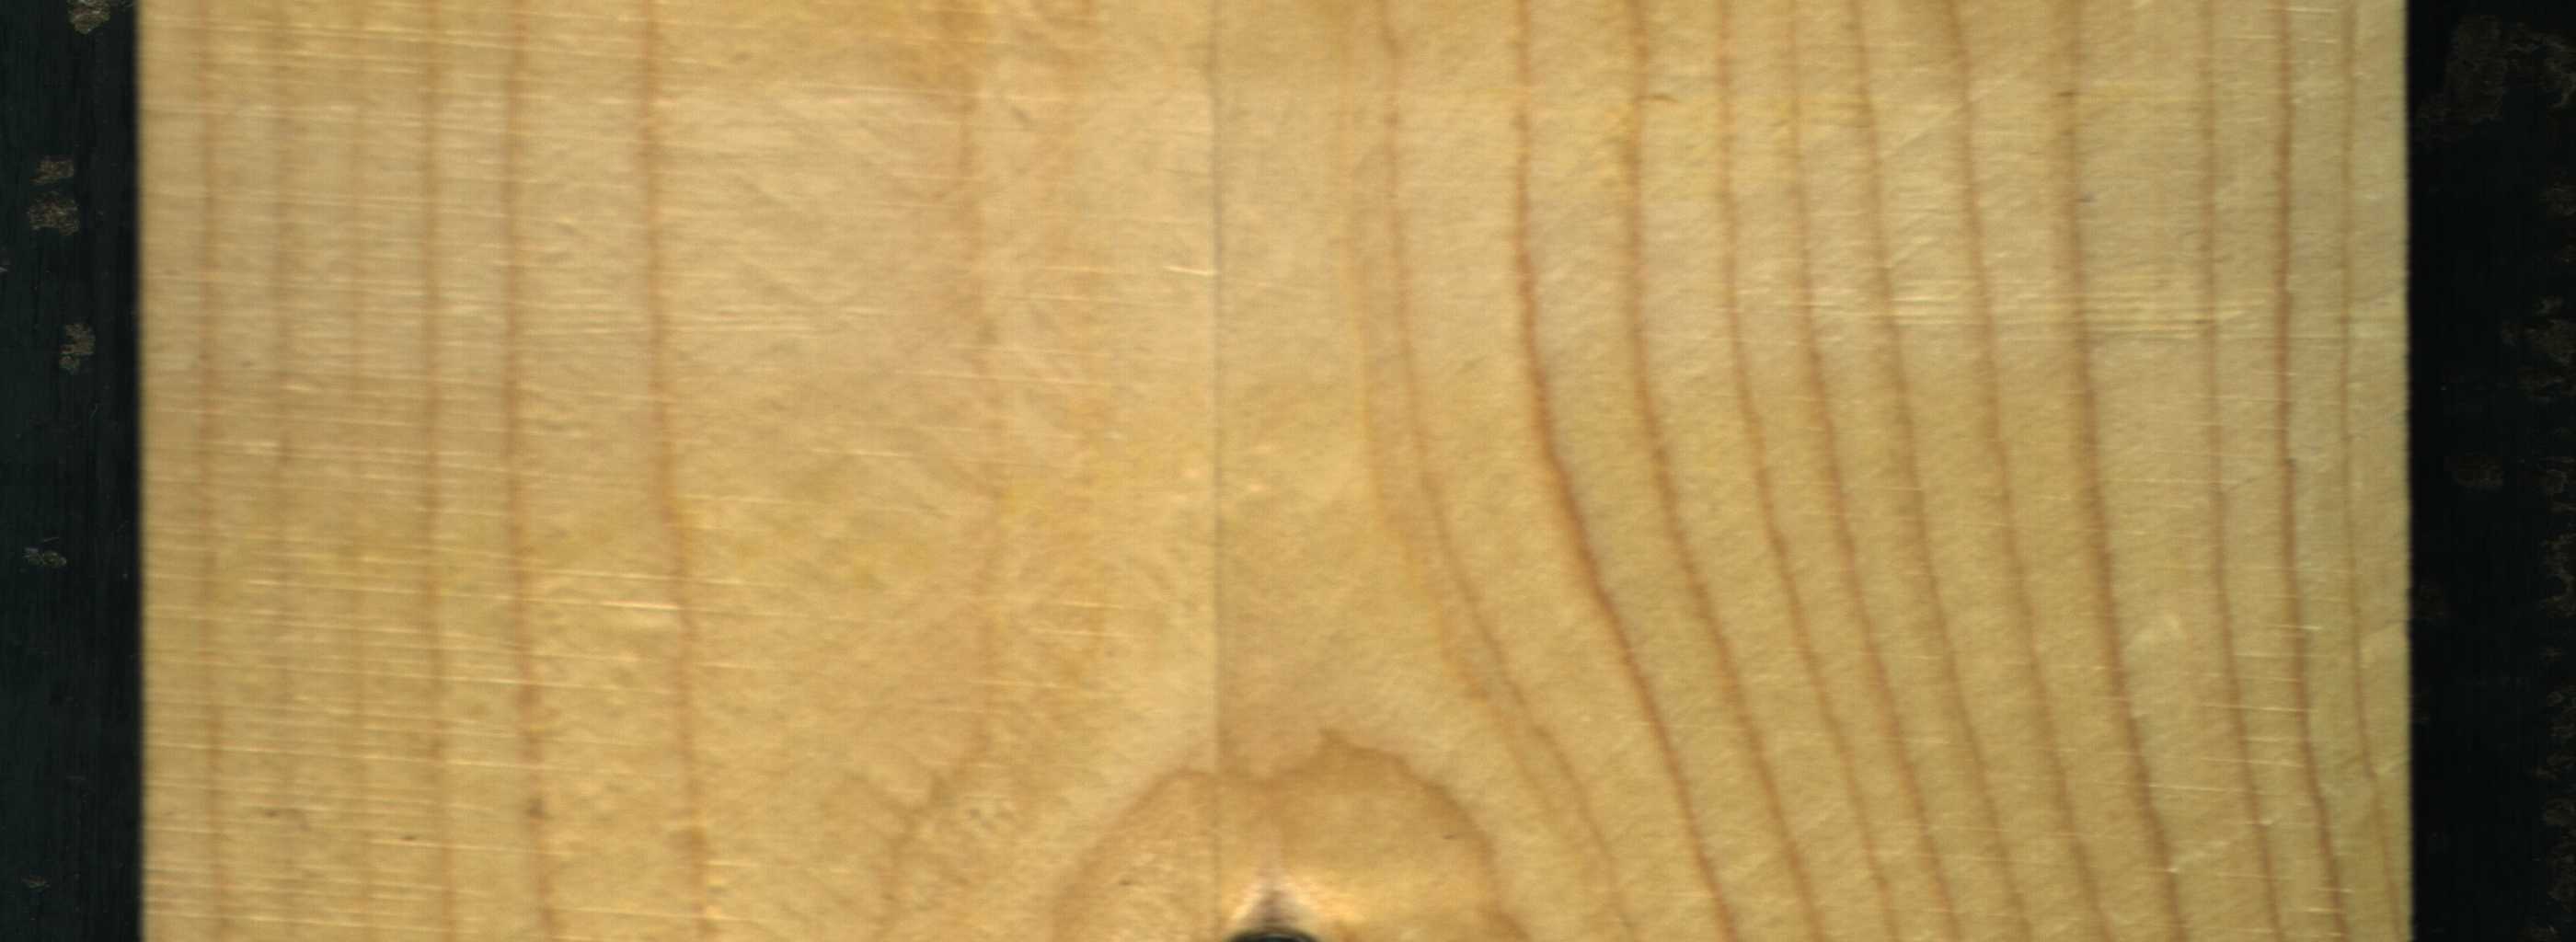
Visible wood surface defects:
Dead_Knot